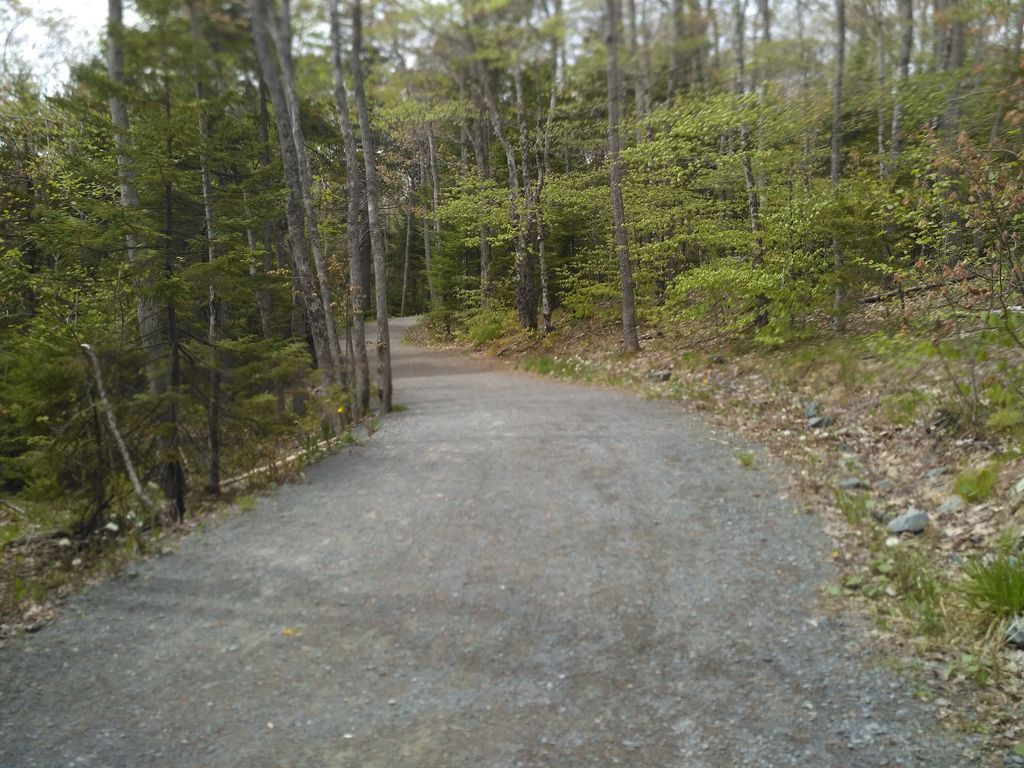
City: halifax